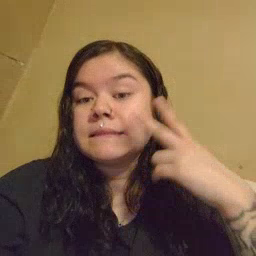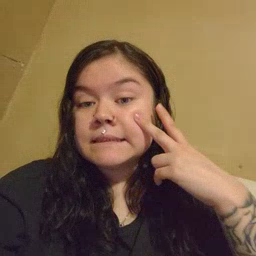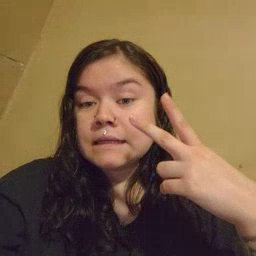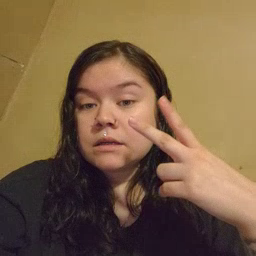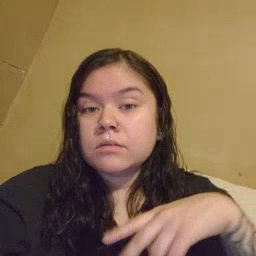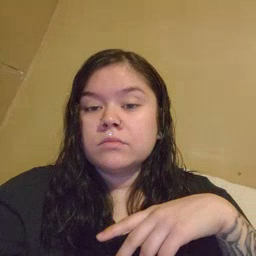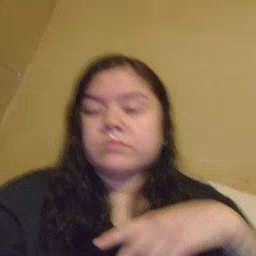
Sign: see